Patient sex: M
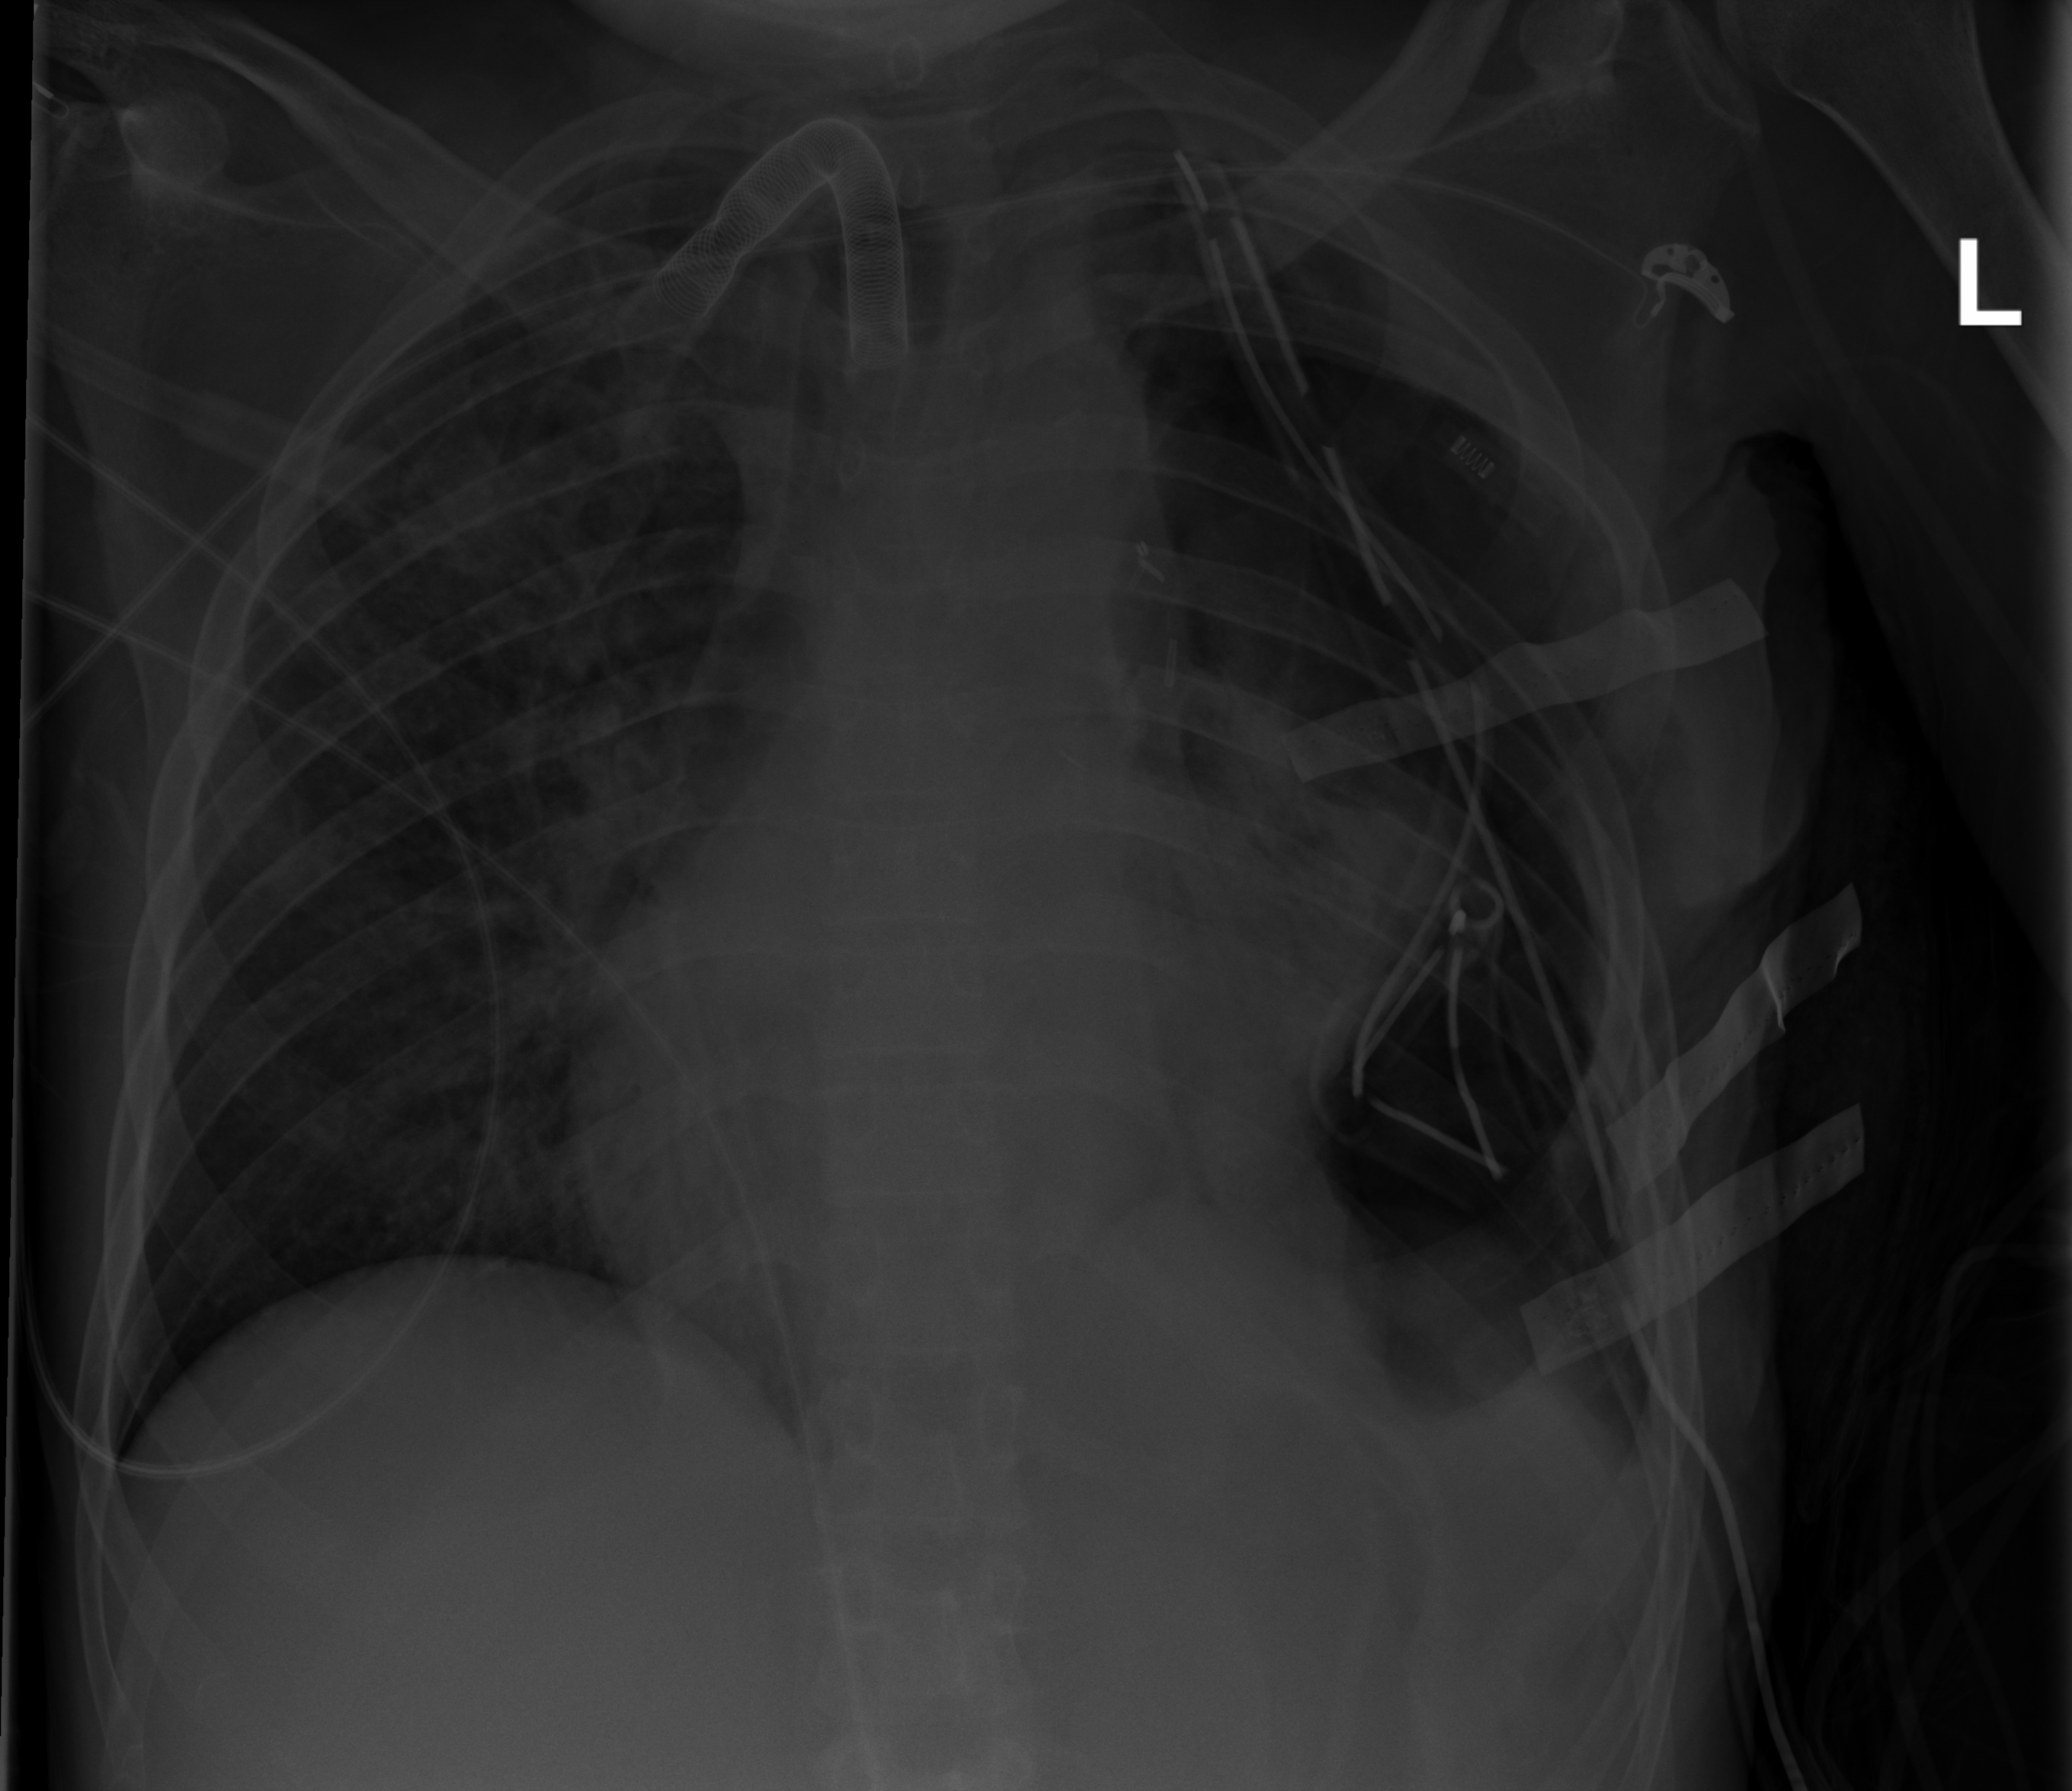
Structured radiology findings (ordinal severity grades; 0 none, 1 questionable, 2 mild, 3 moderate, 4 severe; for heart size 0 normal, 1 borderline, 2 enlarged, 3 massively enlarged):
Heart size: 0
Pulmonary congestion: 1
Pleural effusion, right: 0
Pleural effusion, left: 2
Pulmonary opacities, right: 2
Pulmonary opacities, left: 1
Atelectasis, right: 0
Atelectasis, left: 4